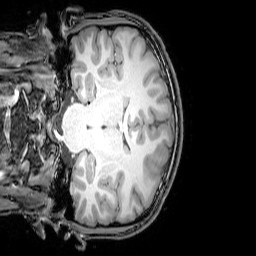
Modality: T1w
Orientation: coronal
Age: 21
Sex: male
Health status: healthy
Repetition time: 0.081 s
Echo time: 0.037 s